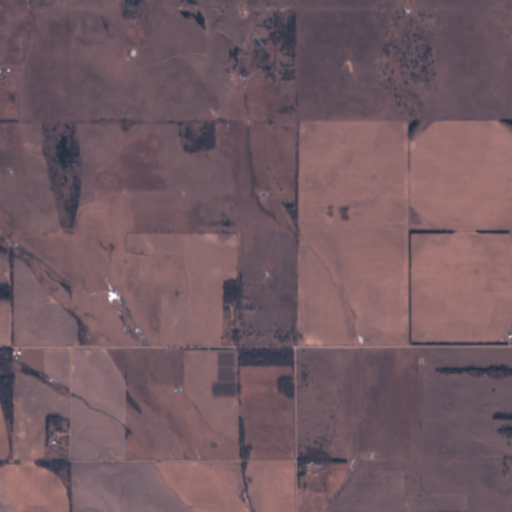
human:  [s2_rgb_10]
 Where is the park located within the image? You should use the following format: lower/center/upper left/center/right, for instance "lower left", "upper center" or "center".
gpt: The park is located in the lower center of the image.
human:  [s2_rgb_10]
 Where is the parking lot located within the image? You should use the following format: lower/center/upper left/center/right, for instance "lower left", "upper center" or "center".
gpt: There is no parking lot in the image.